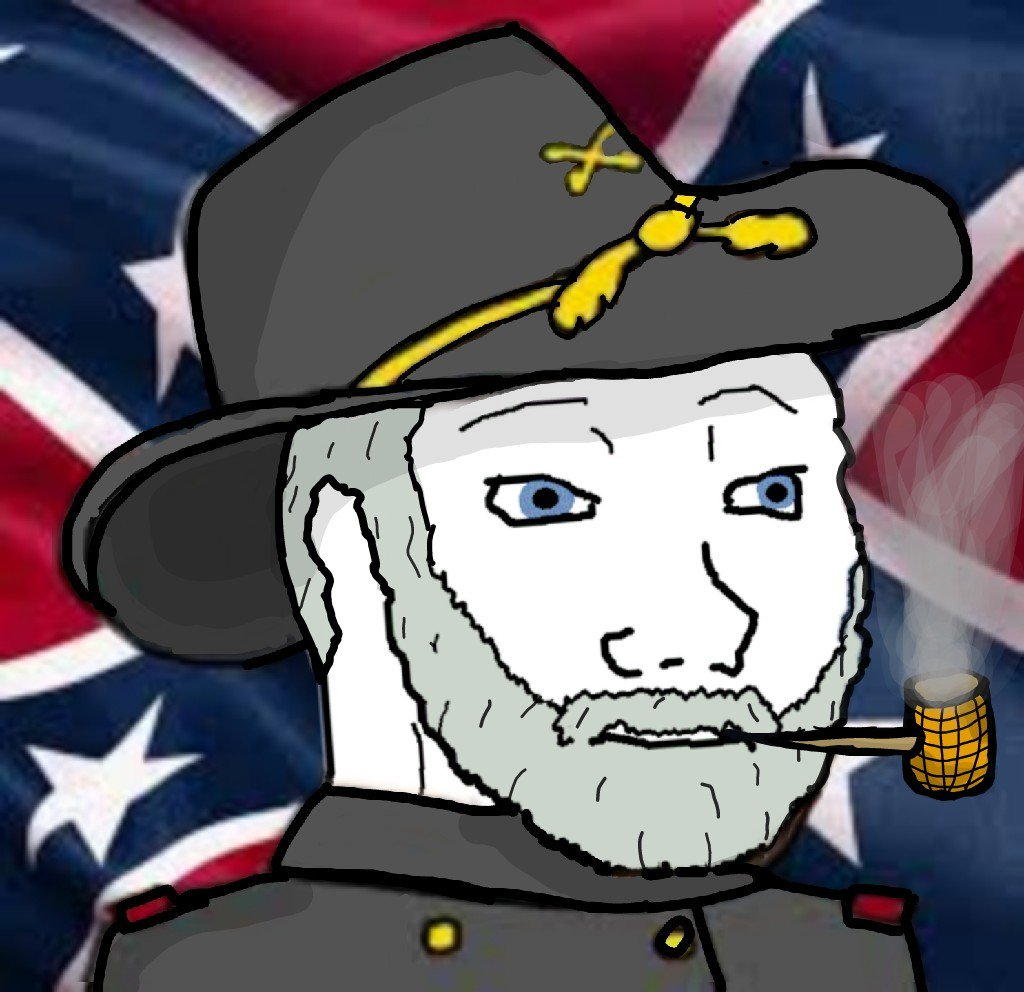
Label: 5_Wojak_with_Background